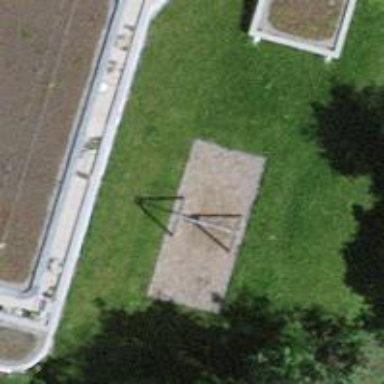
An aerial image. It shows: Playground featuring swings.